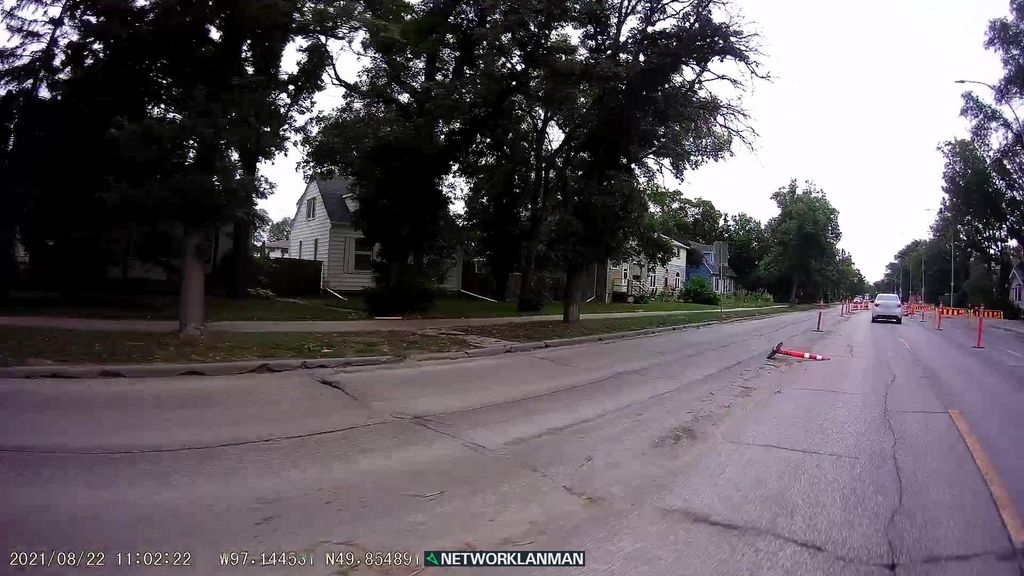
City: winnipeg